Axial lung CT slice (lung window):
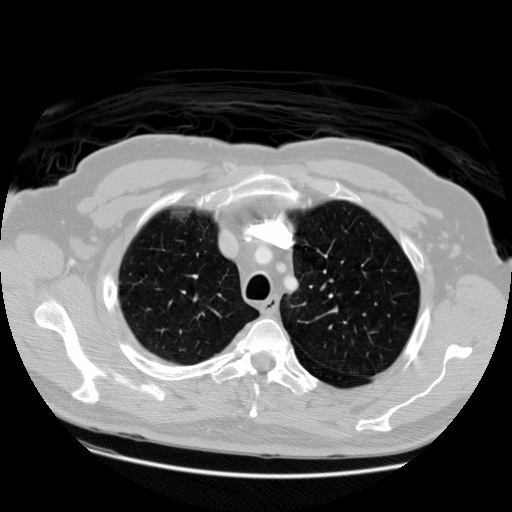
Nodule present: no